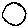
Label: circle